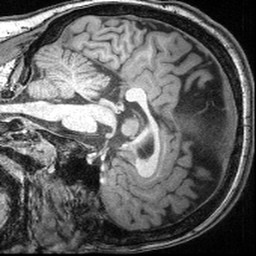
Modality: T1w
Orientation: sagittal
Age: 13
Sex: male
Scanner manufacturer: siemens
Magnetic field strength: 3 T
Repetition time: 2.4 s
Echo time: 0.00374 s